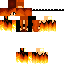
A female human skin with medium skin, wearing brown long hair dressed in a blue hoodie and black pants, featuring a closed mouth.